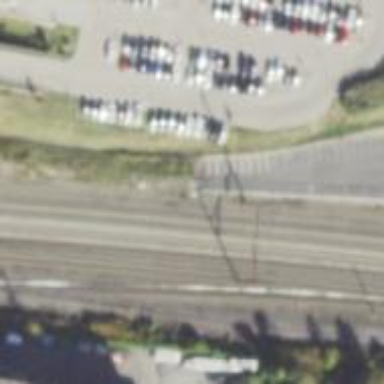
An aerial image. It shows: Railway track with contact line for electrification.